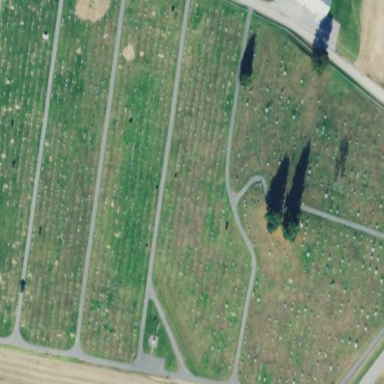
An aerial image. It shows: Cemetery.